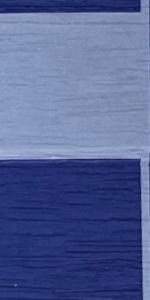
Label: Empty